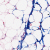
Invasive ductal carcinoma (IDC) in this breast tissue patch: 0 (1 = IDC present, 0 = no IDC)